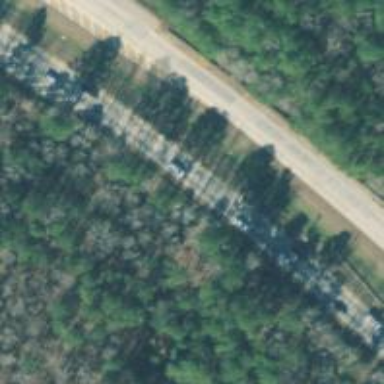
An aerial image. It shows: This image shows trunk highway that functions as expressway.